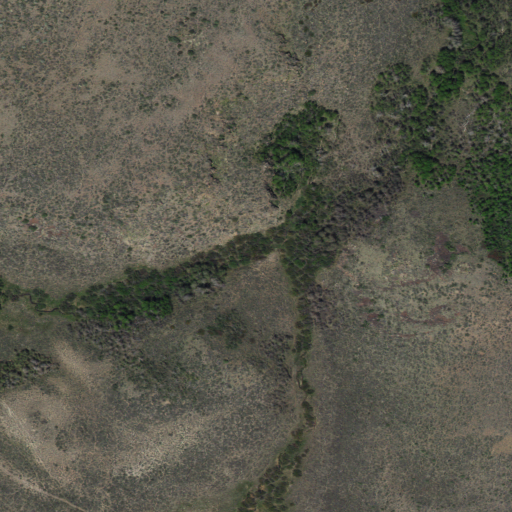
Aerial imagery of valley in Idaho named Whiskey Draw containing shrub, evergreen forest, woody wetlands, and deciduous forest